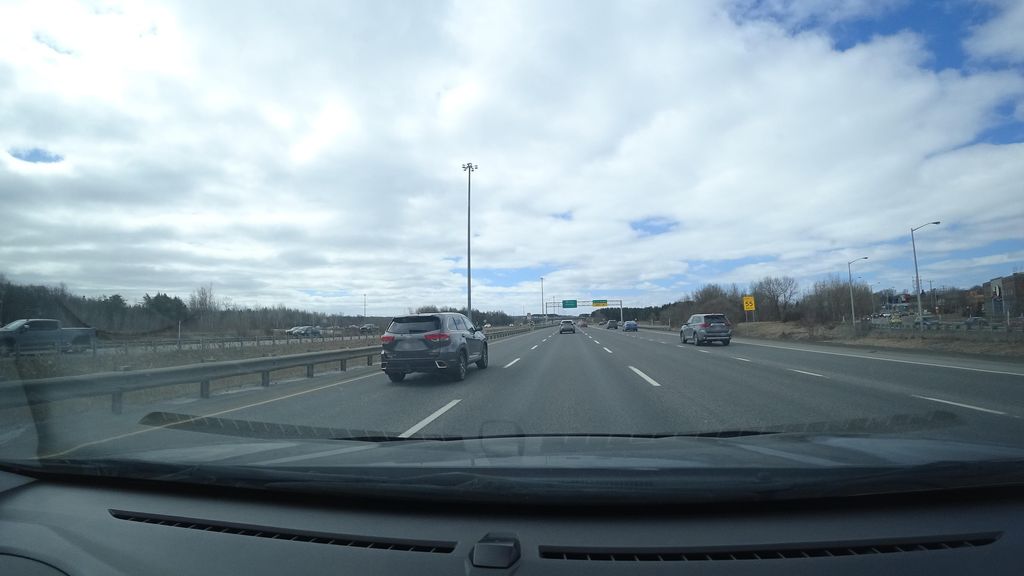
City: quebec_city